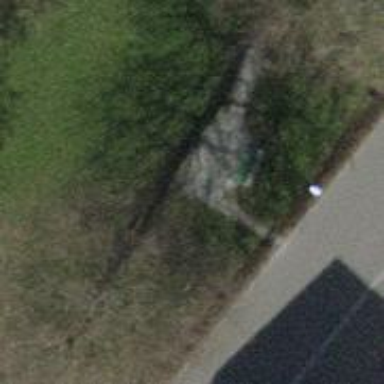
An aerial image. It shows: Bench for seating.